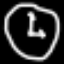
Label: clock